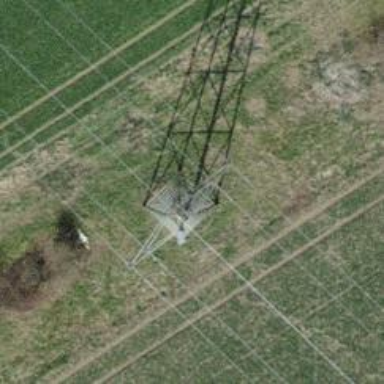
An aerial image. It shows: Power tower.